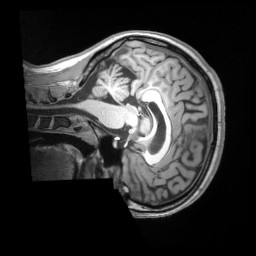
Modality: T1w
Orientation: sagittal
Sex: female
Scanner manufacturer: siemens
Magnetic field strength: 3 T
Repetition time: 2.53 s
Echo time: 0.00164 s